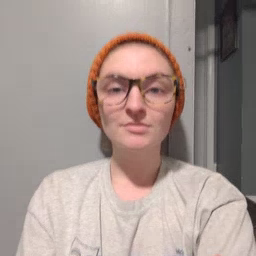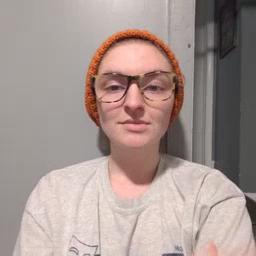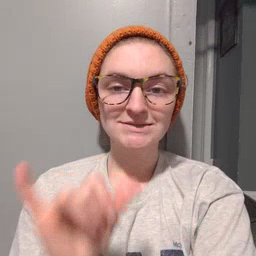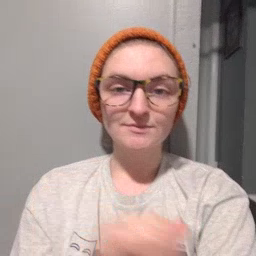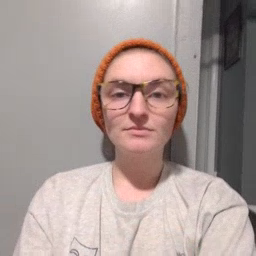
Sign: stay